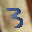
Label: 3